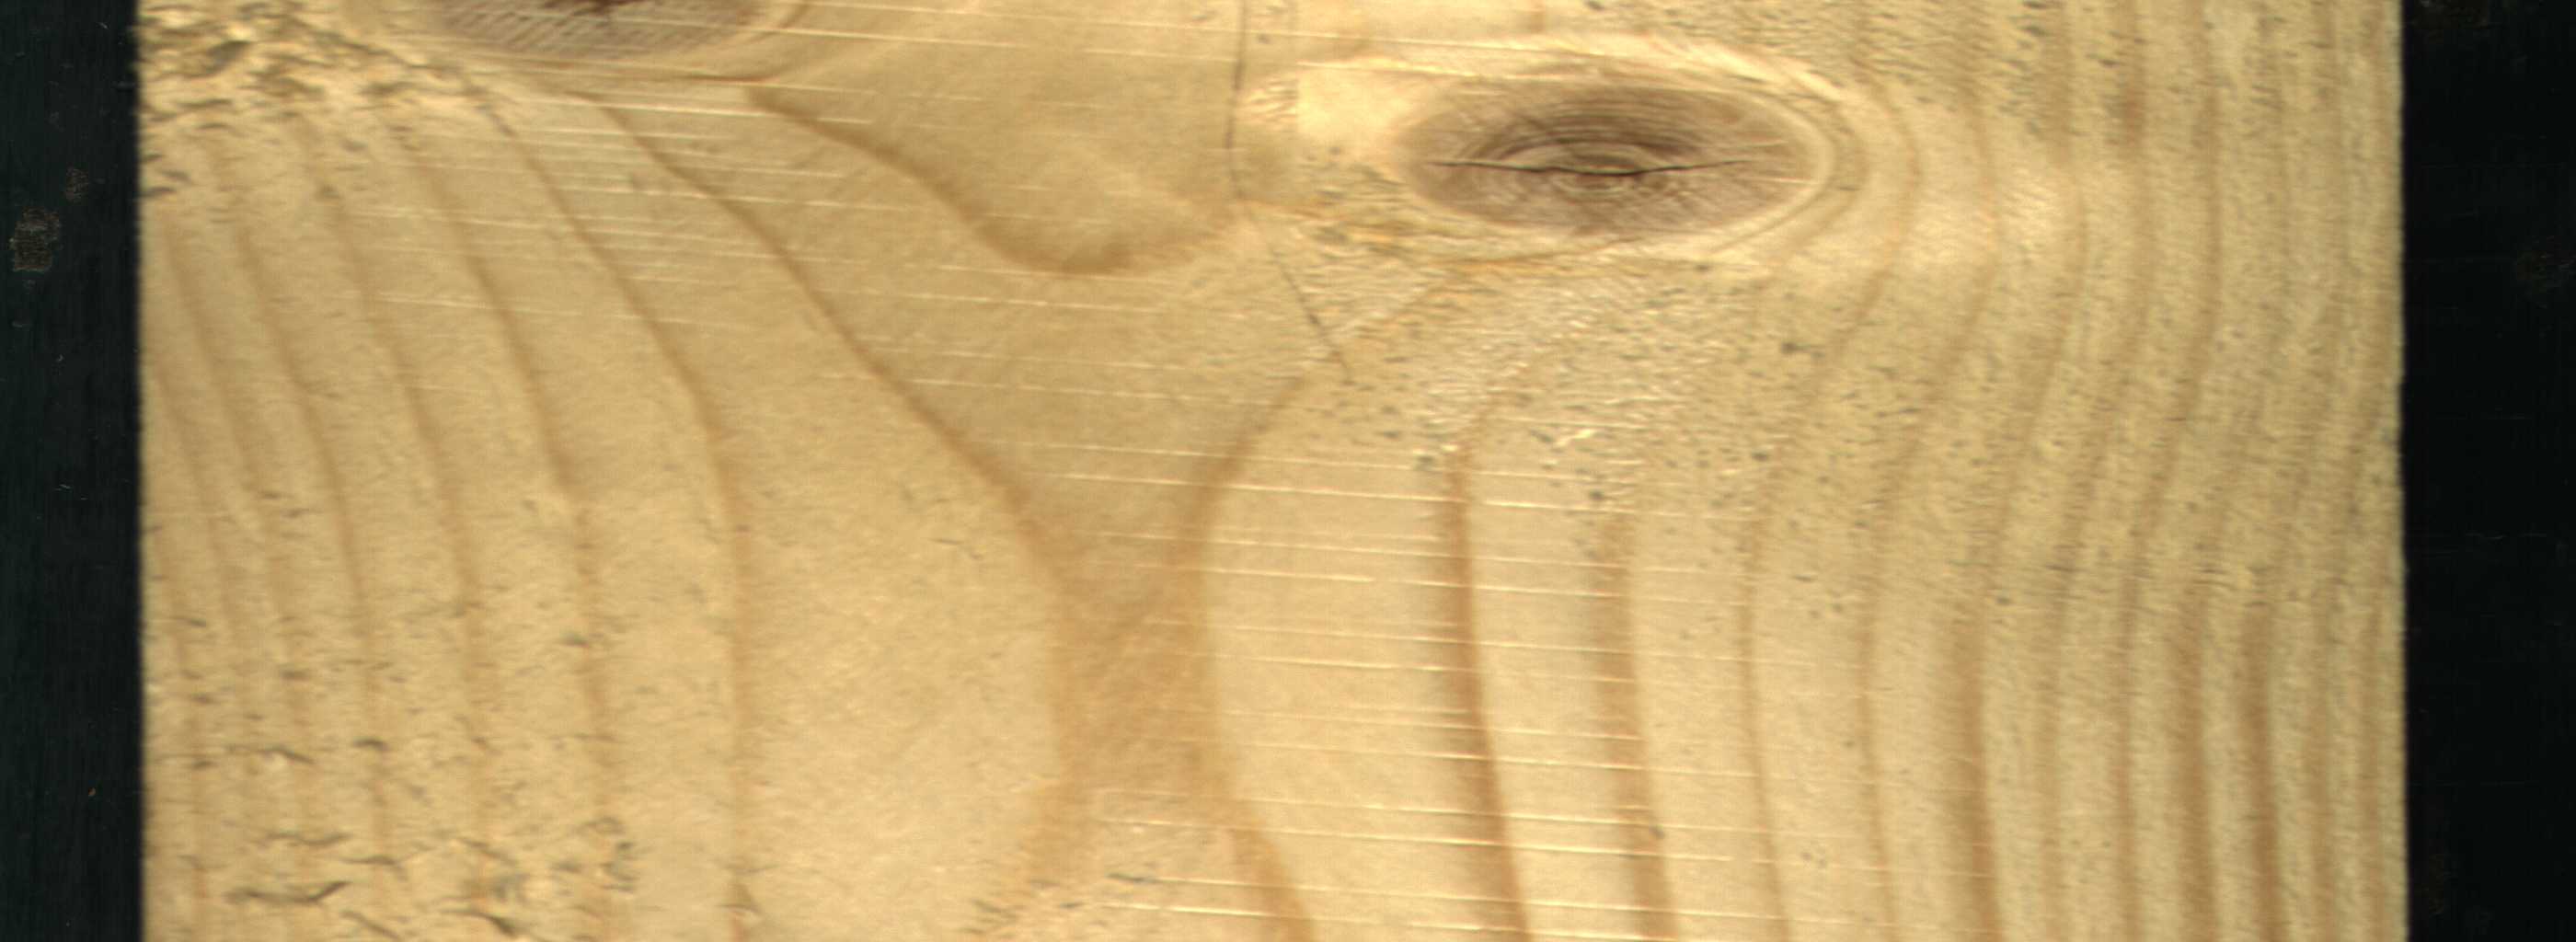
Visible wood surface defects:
knot_with_crack
Live_Knot